Question: I would like to create a bar plot with ggplot2 in which the discrete values of the x axis would be grouped into subgroups (see picture attached - the picture is from the web I do not have a code for the plot yet).

Thanks for your help !
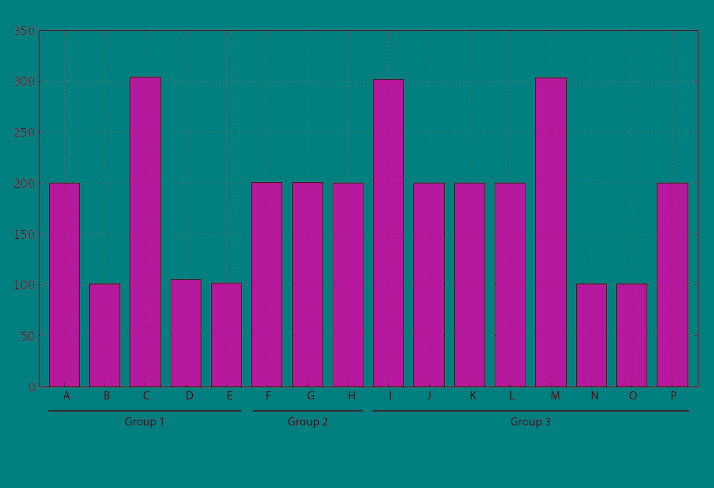
Answer: Two approaches:
Example data:
'''
dat <- data.frame(value=runif(26)*10,
grouping=c(rep("Group 1",10),
rep("Group 2",10),
rep("Group 3",6)),
letters=LETTERS[1:26])
head(dat)
value grouping letters
1 8.316451 Group 1 A
2 9.768578 Group 1 B
3 4.896294 Group 1 C
4 2.004545 Group 1 D
5 4.905058 Group 1 E
6 8.997713 Group 1 F
'''
Without facetting:
'''
ggplot(dat, aes(grouping, value, fill=letters, label = letters)) +
geom_bar(position="dodge", stat="identity") +
geom_text(position = position_dodge(width = 1), aes(x=grouping, y=0))
'''
With facetting:
'''
ggplot(dat, aes(letters,value, label = letters)) +
geom_bar(stat="identity") +
facet_wrap(~grouping, scales="free")
'''
Facetting has the obvious advantage of not having to muck about with the positioning of the labels.